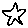
Label: star